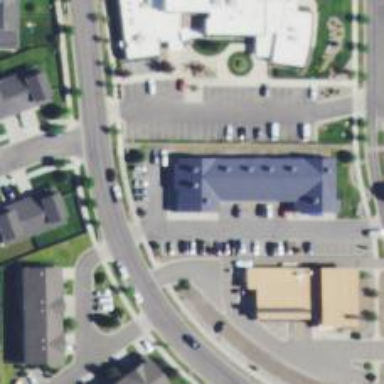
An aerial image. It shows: Healthcare clinic.